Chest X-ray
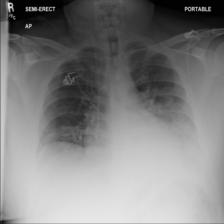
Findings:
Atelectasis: negative
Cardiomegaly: negative
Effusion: negative
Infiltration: negative
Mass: negative
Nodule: negative
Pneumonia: negative
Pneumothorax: negative
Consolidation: negative
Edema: negative
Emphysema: negative
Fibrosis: negative
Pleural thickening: negative
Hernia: negative